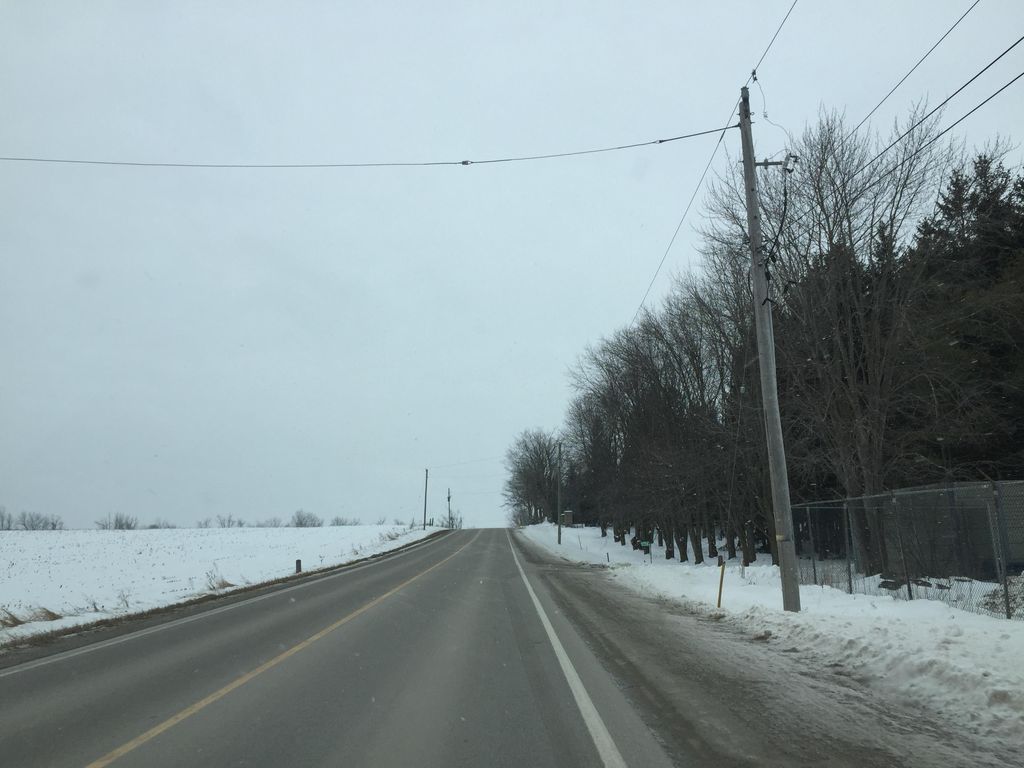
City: kitchener-waterloo